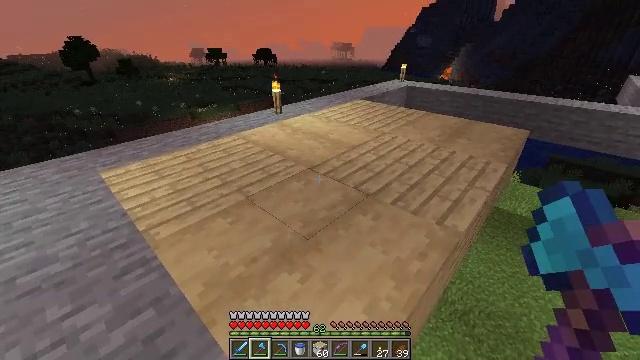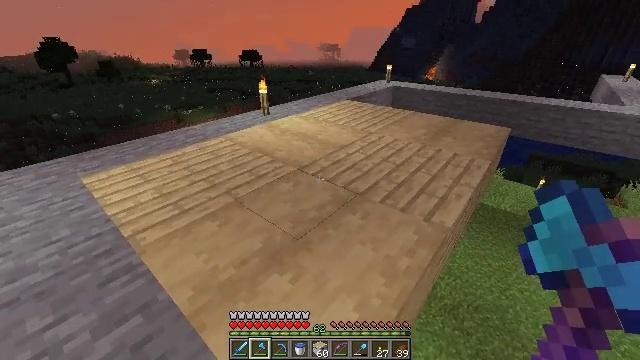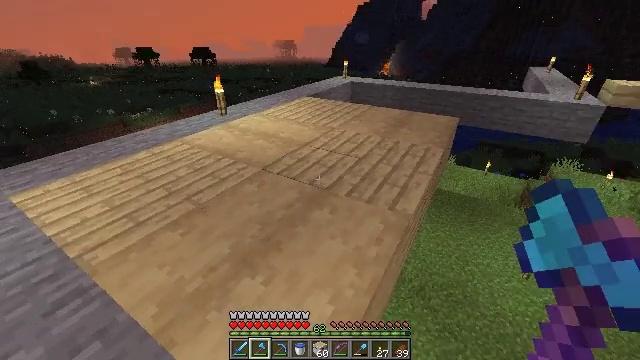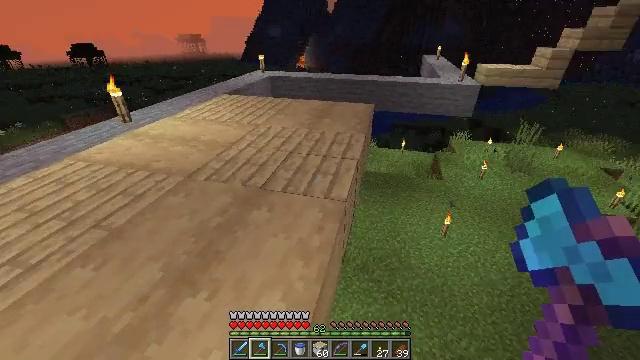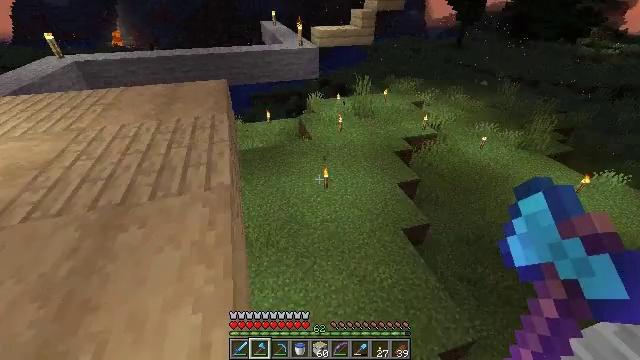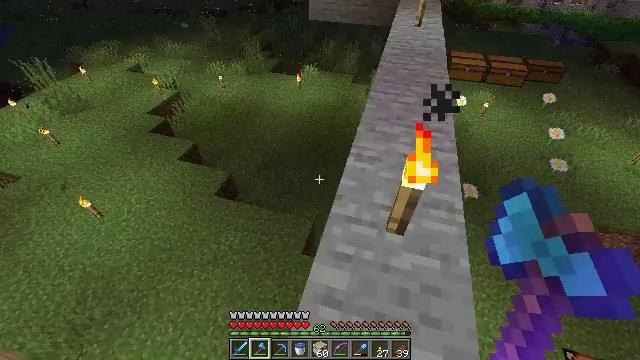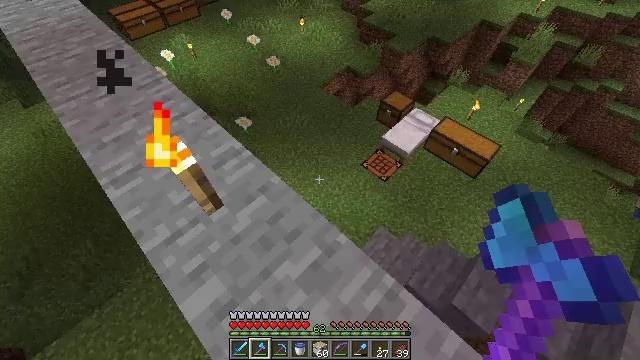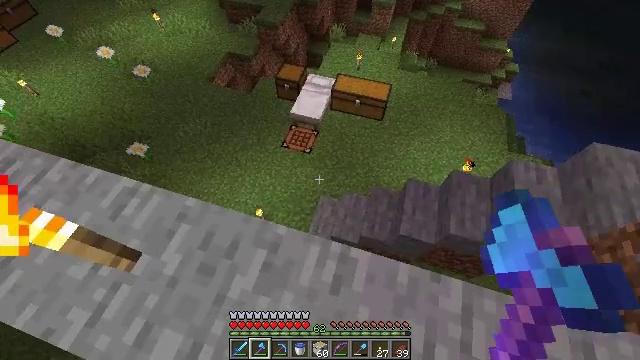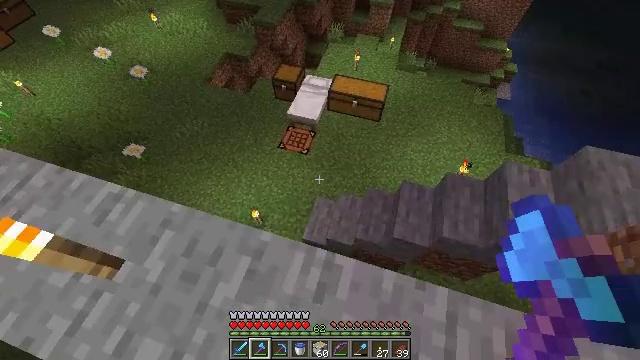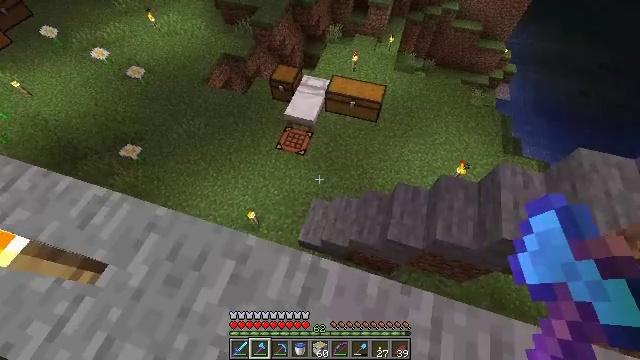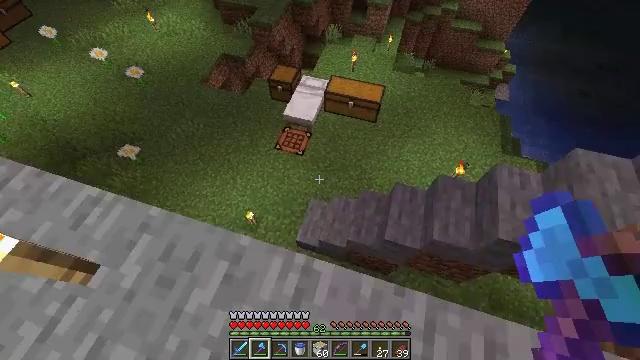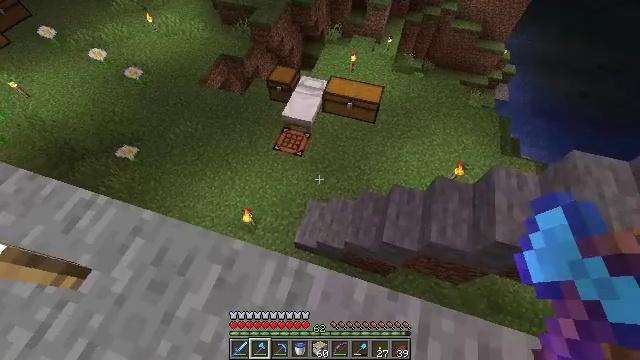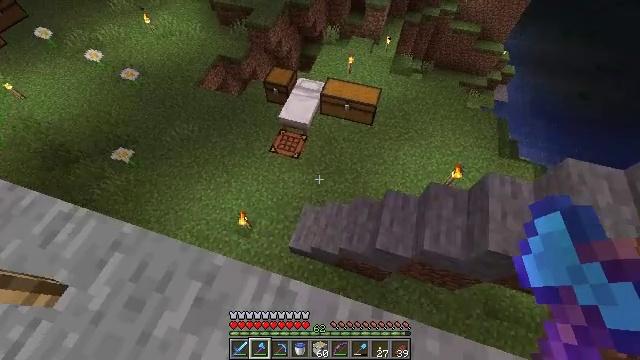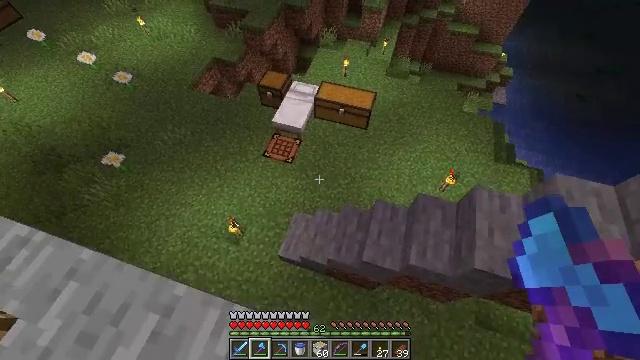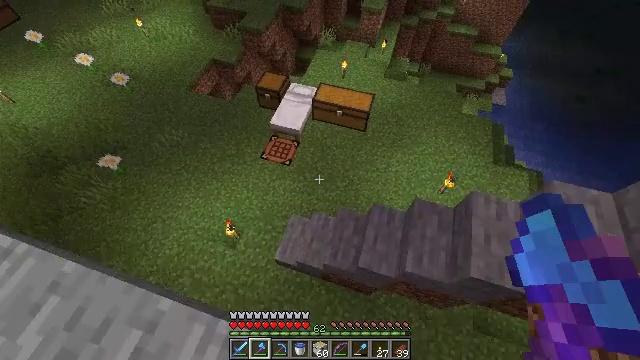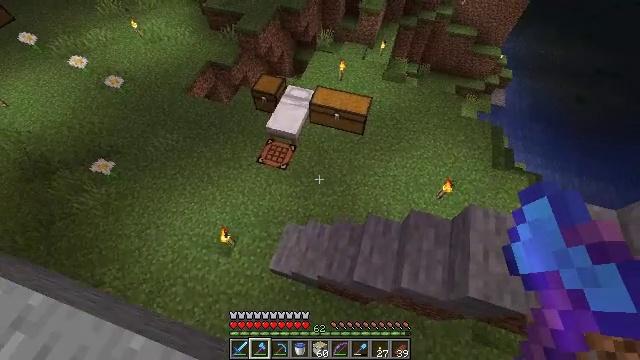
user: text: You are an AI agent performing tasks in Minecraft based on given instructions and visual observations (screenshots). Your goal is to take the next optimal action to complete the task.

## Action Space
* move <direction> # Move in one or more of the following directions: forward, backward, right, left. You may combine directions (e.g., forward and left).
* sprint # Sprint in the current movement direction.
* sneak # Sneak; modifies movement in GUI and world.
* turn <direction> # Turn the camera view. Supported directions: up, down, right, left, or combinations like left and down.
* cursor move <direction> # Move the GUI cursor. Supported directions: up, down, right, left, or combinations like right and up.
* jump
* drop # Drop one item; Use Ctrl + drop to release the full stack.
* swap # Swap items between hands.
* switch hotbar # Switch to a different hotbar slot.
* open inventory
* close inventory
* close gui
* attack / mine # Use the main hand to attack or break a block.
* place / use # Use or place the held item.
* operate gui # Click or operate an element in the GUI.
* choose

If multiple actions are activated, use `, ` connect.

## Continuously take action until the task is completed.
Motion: motion action
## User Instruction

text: Collect birch planks from structures.
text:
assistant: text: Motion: turn right
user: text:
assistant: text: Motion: turn right
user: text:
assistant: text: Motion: turn right and down
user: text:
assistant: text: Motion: turn right and down
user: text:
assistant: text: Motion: move right, turn right and down
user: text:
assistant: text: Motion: move right, turn right and down
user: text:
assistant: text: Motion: move right, turn right and down
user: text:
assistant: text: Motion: no_op
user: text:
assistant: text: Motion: no_op
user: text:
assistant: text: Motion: no_op
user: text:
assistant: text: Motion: move forward and move right
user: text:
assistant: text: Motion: move forward and move right
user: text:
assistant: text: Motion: move forward and move right
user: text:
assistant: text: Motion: move forward
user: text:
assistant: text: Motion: move forward
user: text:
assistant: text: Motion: move forward
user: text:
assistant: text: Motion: move forward
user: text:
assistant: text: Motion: move forward
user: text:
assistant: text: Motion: move forward
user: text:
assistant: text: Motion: move forward
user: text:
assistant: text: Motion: move forward, turn left
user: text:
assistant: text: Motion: move forward, turn left and up
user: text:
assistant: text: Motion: move forward, turn left
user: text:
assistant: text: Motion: move forward, turn left and up
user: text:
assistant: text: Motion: move forward, turn left
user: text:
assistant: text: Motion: move forward, turn up
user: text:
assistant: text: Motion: move forward, turn up
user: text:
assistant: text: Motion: move forward, turn right and up
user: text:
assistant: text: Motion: move forward, turn right
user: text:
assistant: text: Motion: move forward, turn right